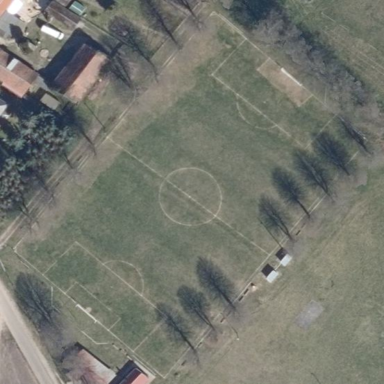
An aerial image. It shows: Soccer pitch with grass surface for leisure and sports.